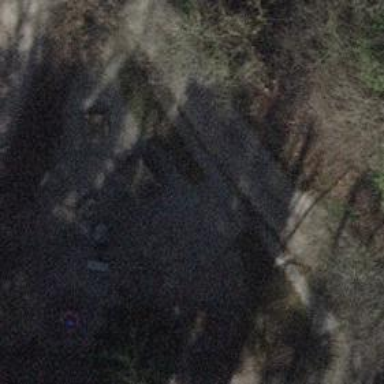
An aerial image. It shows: Picnic site with barbecue amenities available.